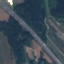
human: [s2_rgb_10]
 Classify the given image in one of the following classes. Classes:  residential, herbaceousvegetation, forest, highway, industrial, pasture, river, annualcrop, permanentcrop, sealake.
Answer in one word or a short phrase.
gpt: Highway